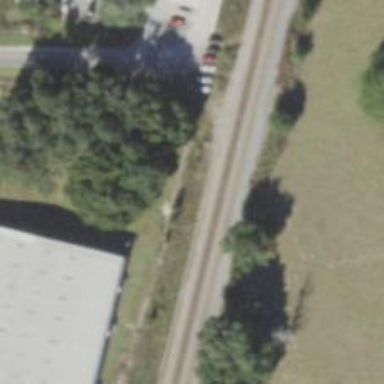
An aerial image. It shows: Disused railway spur.